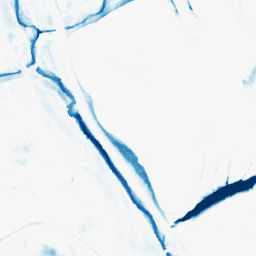
Category: morphological
Decomposition family: morphological_rect
Decomposition parameters: operation: closing
width: 10
height: 20
Upsampling method: sinc_hamming
Upsampling parameters: scale: 4
kernel_size: 16
Upsampling scale: 4